Identify the alterations between these two images.
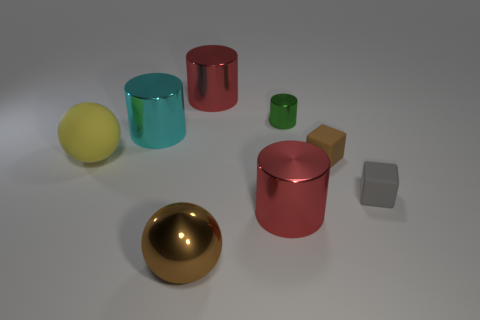
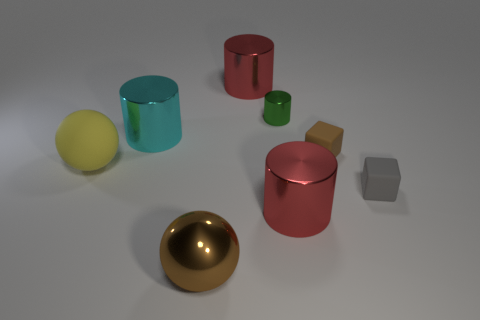
the large red metal cylinder that is left of the brown metal ball changed its location
the big red metallic cylinder behind the tiny brown thing moved
the big red metal cylinder behind the brown rubber cube is in a different location